Question: How can I add a CSS class to each option within my code? This is the PHP code below, please see the screenshot below as to where the class property should be - how can I modify this code to add a class to every option?
'''
<?php
if($params->get('cat_select_type','0')==1){
$cat_sel = '<select class="inputbox" id="se'.$module->id.'_cat_0" name="se_cats[]" onchange="se'.$module->id.'_getFields(this.value);"><option value="">'.JText::_('PLEASE_SELECT_CATEGORY').'</option>';
foreach($categories as $cat){
$c_name = str_ireplace("'", "&apos;", $cat->name);
for($lev=0;$lev<$cat->level;$lev++){
$c_name ="- ".$c_name;
}
$cat_sel .= '<option value="'.$cat->id.'">'.$c_name.'</option>';
}
$cat_sel .= '</select>';
echo $cat_sel;
}else{
$cat_sel = '<select class="inputbox" id="se'.$module->id.'_cat_0" name="se_cats[]" onchange="se'.$module->id.'_new_cat(0,this.value,new Array());se'.$module->id.'_getFields(this.value);"><option value="">'.JText::_('PLEASE_SELECT_CATEGORY').'</option>';
foreach($categories[0] as $cat){
$cat_sel .= '<option value="'.$cat->id.'">'.str_ireplace("'", "&apos;", $cat->name).'</option>';
}
$cat_sel .= '</select>';
echo $cat_sel;
}
?>
'''
See image below:

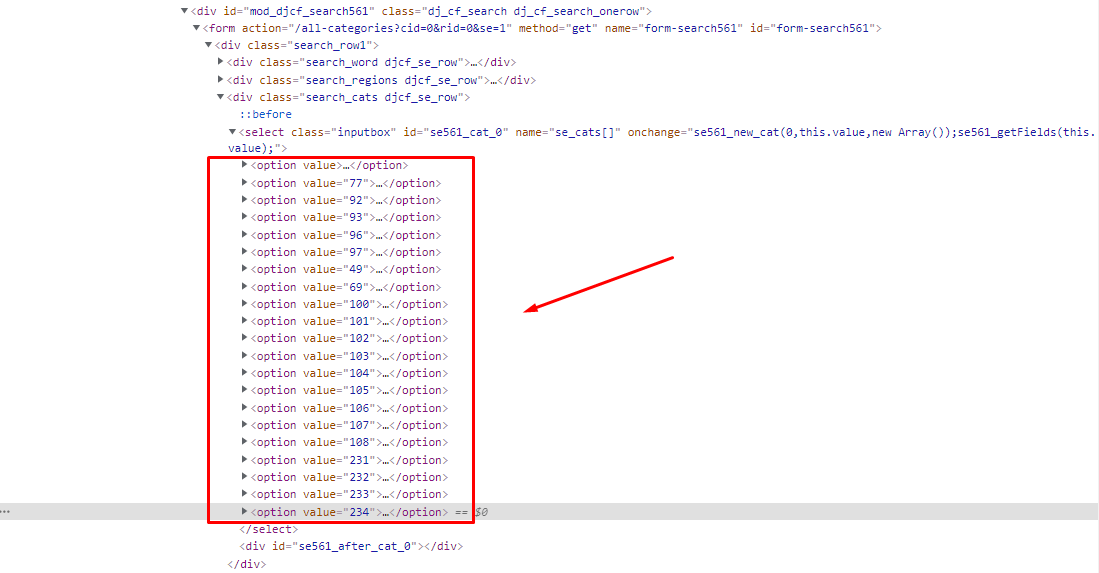
Answer: There are three instances within your code that where '<option>' elements appear within your select box, to add a CSS class to them you simply define it with the property 'class'.
See all instances of 'class="YOUR_CLASS_HERE"' within the code below.
'''
<?php
if ($params->get('cat_select_type','0') == 1) {
$cat_sel = '<select class="inputbox" id="se' . $module->id . '_cat_0" name="se_cats[]" onchange="se' . $module->id . '_getFields(this.value);"><option class="YOUR_CLASS_HERE" value="">' . JText::_('PLEASE_SELECT_CATEGORY') . '</option>';
foreach($categories as $cat)
{
$c_name = str_ireplace("'", "&apos;", $cat->name);
for($lev=0; $lev < $cat->level; $lev++) {
$c_name ="- " . $c_name;
}
$cat_sel .= '<option class="YOUR_CLASS_HERE" value="' . $cat->id . '">' . $c_name . '</option>';
}
$cat_sel .= '</select>';
echo $cat_sel;
} else {
$cat_sel = '<select class="inputbox" id="se' . $module->id . '_cat_0" name="se_cats[]" onchange="se' . $module->id . '_new_cat(0,this.value,new Array());se' . $module->id . '_getFields(this.value);"><option class="YOUR_CLASS_HERE" value="">' . JText::_('PLEASE_SELECT_CATEGORY') . '</option>';
foreach($categories[0] as $cat) {
$cat_sel .= '<option class="YOUR_CLASS_HERE" value="' . $cat->id . '">' . str_ireplace("'", "&apos;", $cat->name) . '</option>';
}
$cat_sel .= '</select>';
echo $cat_sel;
}
?>
'''